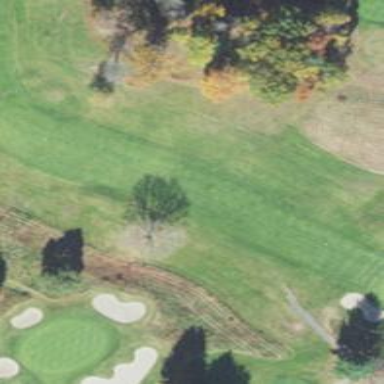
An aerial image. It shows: Grassy area designated as golf fairway.